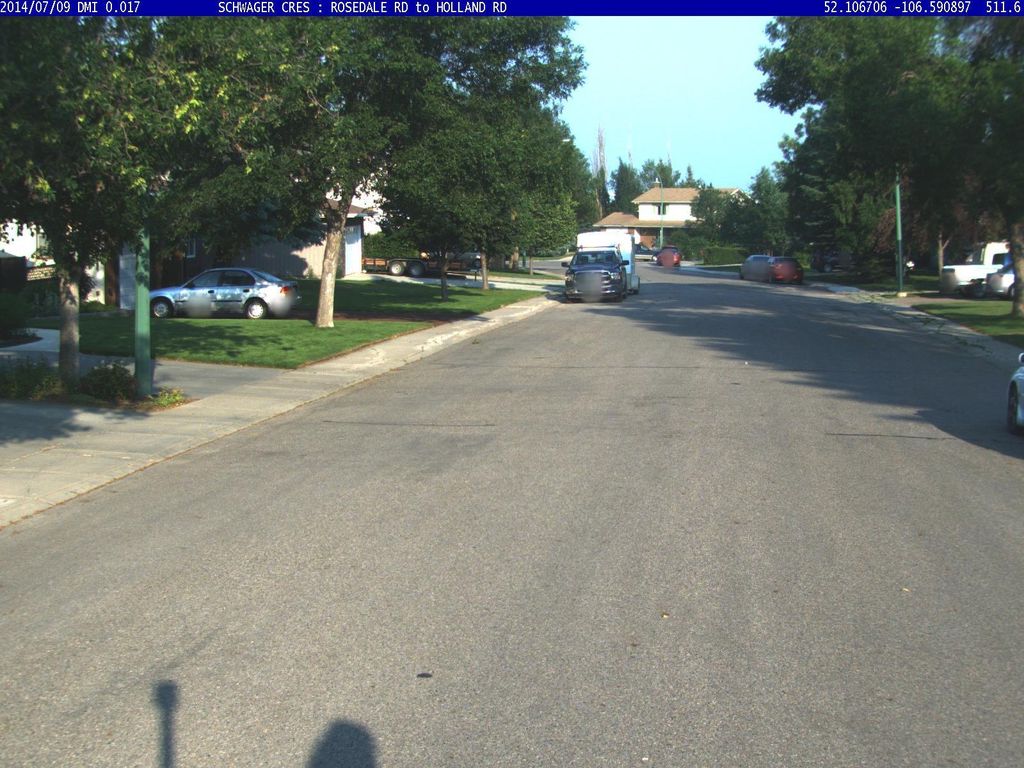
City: saskatoon